Field crop: maize
Growth stage: 2
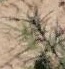
Species: salsola